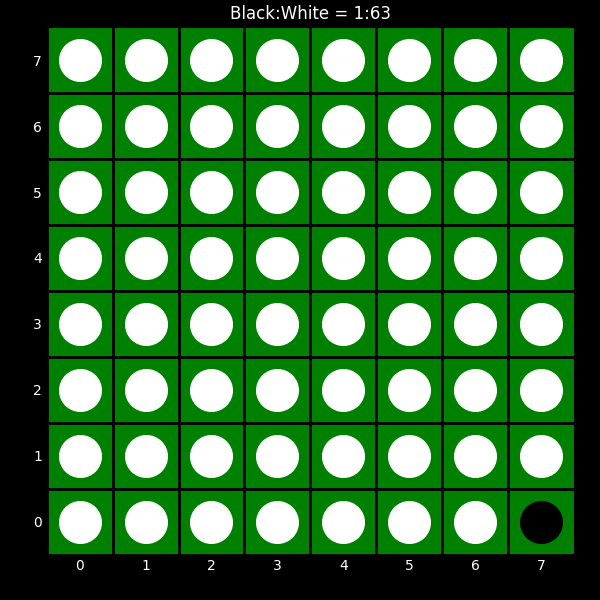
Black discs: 1
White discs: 63